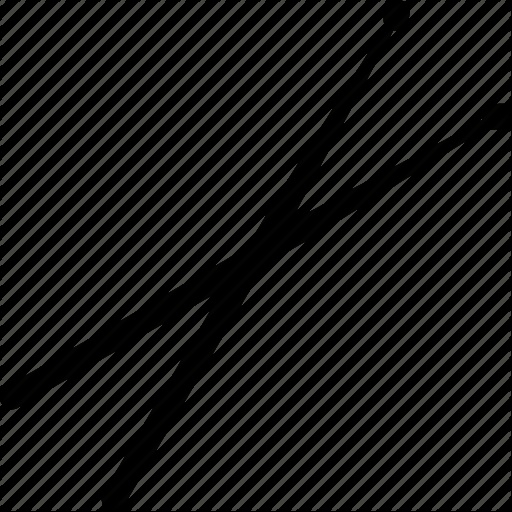
Label: drumstick